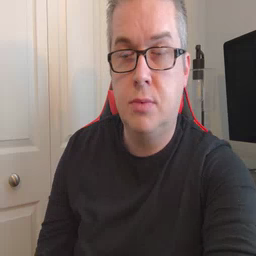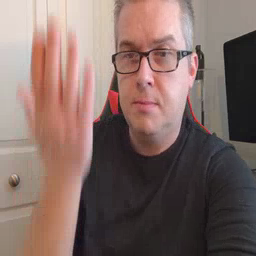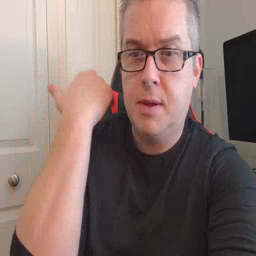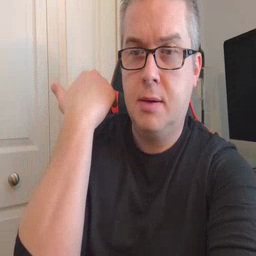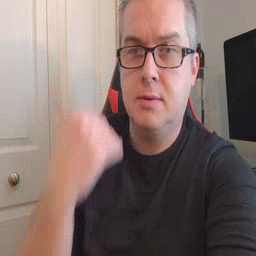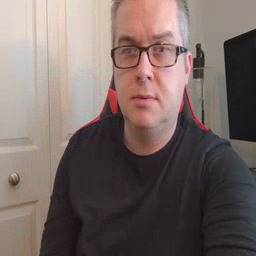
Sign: before